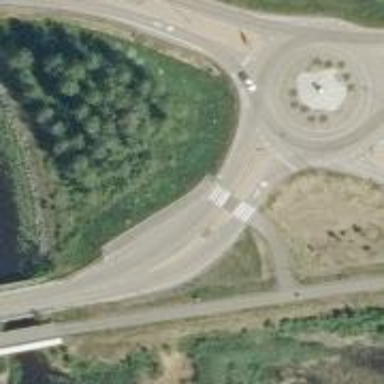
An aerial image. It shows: Marked road crossing.